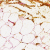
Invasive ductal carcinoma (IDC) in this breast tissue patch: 0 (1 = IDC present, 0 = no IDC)